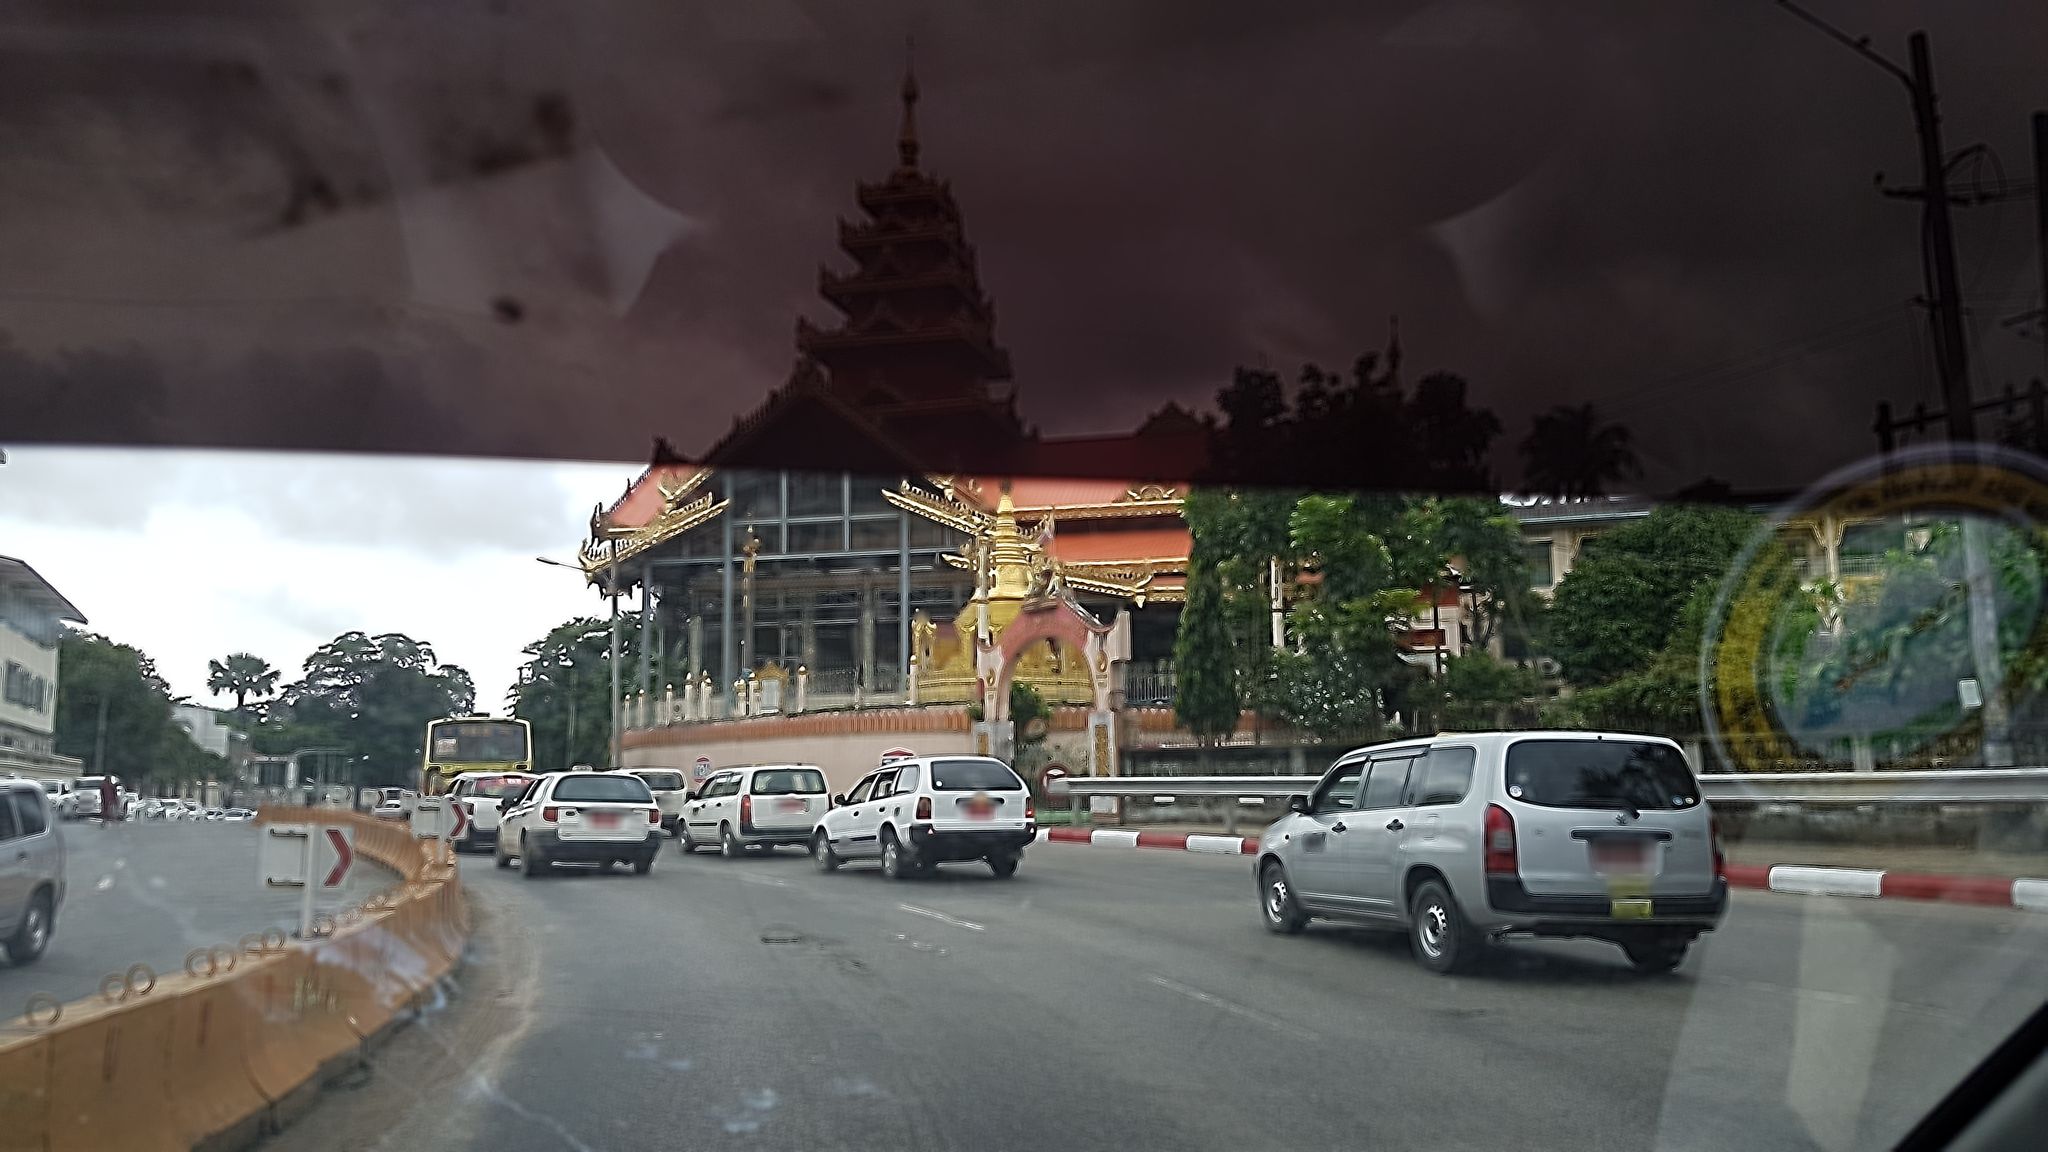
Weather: cloudy
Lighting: day
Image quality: good
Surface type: driving surface
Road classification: primary, secondary
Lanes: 3.0
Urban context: urban centre
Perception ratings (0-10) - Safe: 3.98, Lively: 7.04, Beautiful: 4.71, Boring: 4.7, Depressing: 4.5, Wealthy: 6.04